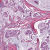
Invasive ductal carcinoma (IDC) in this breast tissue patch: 1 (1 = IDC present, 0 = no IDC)